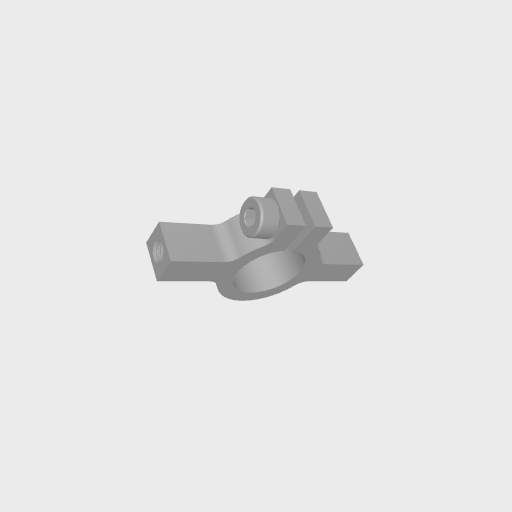
Part: Side2Post1ClampingMount14ID